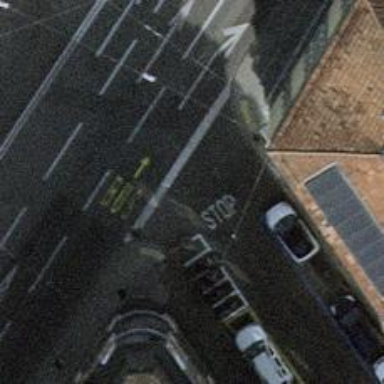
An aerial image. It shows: Unmarked road crossing.